Field crop: maize
Growth stage: 2
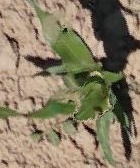
Species: maize